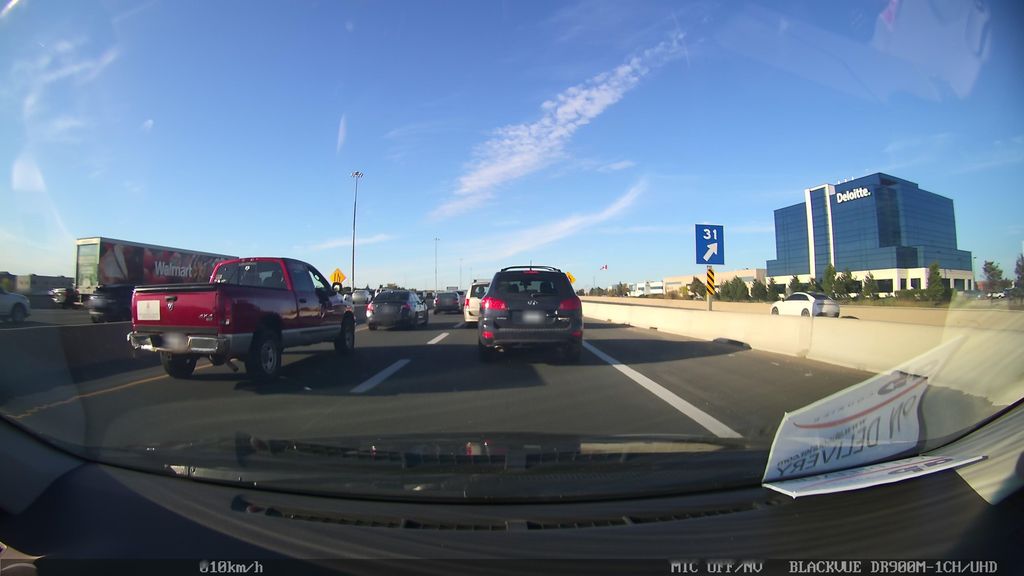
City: toronto